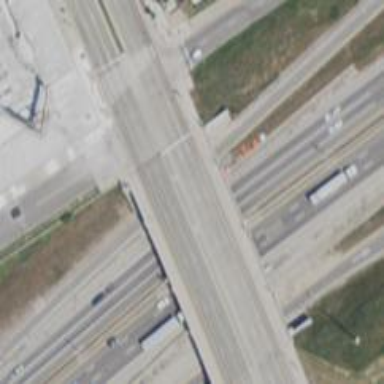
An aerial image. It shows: Primary highway bridge with embedded tram rails.